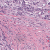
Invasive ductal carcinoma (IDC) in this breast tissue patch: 1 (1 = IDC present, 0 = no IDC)